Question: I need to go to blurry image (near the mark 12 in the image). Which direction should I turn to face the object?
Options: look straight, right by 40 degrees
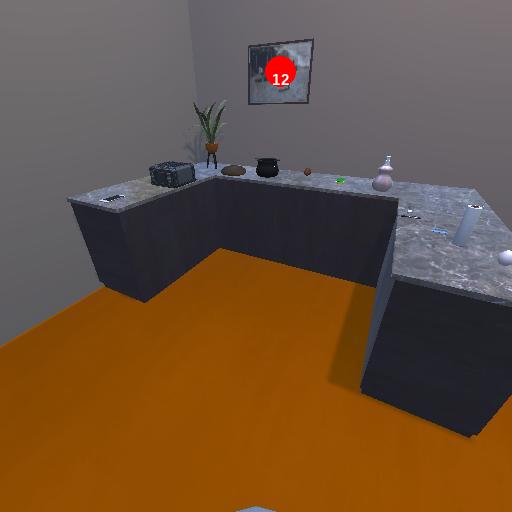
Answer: look straight